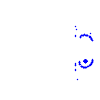
Particle: pion